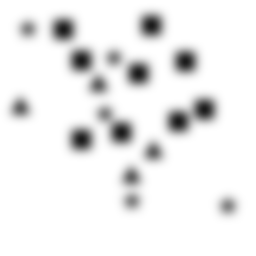
Squares: 9
Triangles: 4
Stars: 5
Total shapes: 18